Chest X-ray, AP view. Patient: 46 years old, sex F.
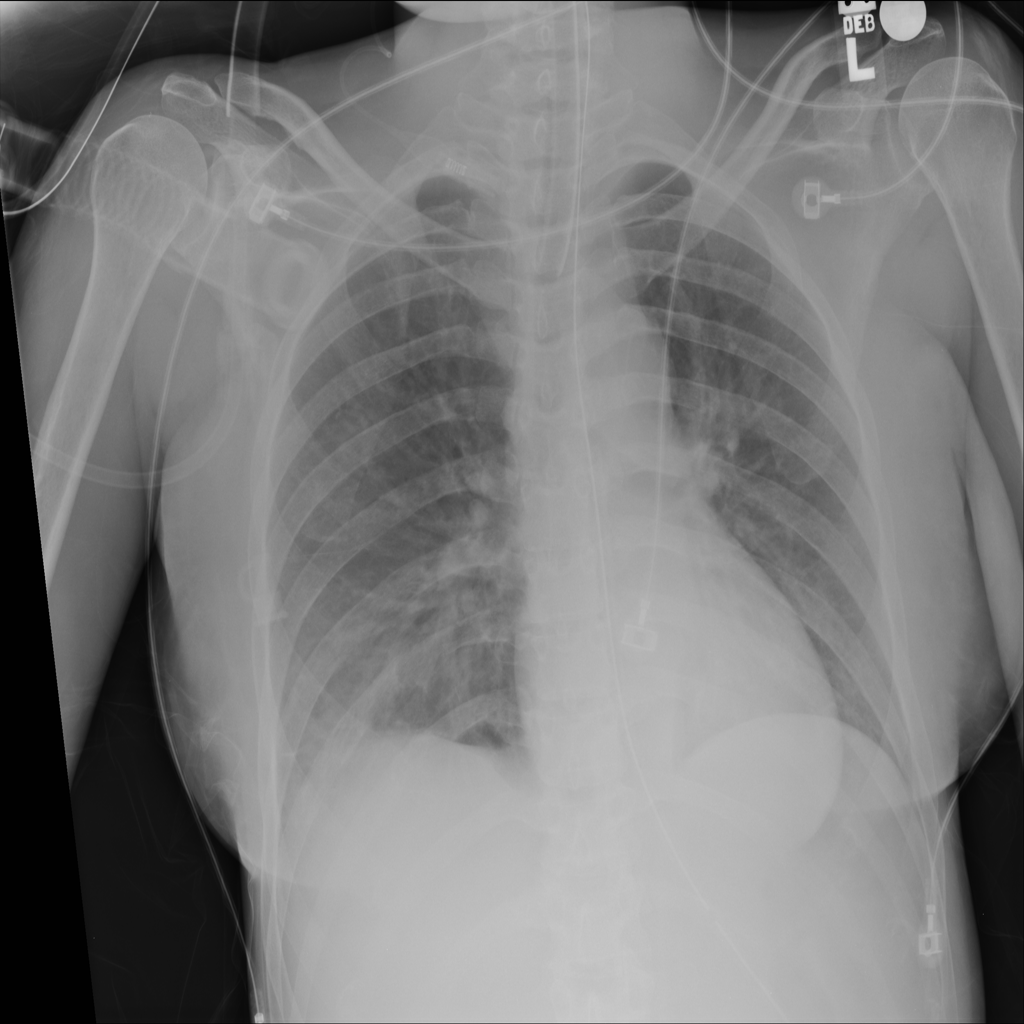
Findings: Consolidation, Infiltration